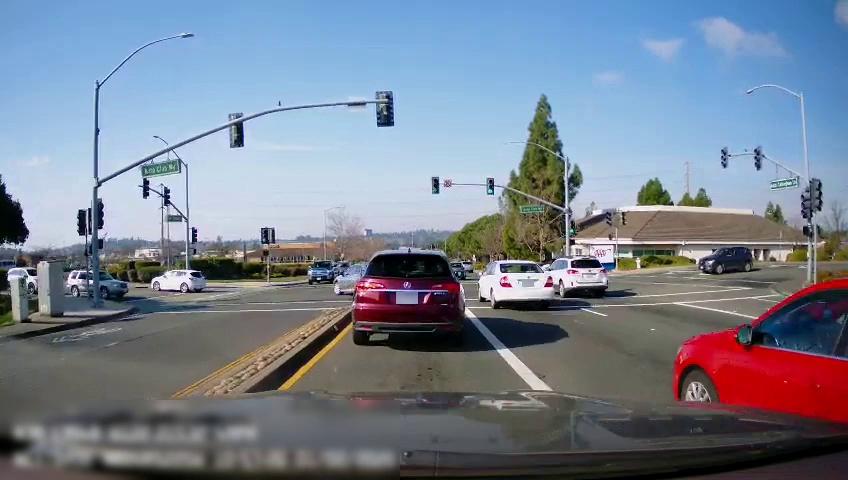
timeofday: Day
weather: Sunny
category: Drivable Space
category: Vehicles | Car
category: Vehicles | Car
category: Vehicles | SUV
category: Vehicles | Car
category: Vehicles | Car
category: Vehicles | SUV
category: Vehicles | Car
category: Vehicles | Car
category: Vehicles | SUV
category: Vehicles | SUV
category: Vehicles | SUV
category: Vehicles | Truck
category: Lanes | Current Lane
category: Lanes | Alternate Lane
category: Lanes | Current Lane
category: Lanes | Current Lane
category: Lanes | Alternate Lane
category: Traffic | Signs
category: Traffic | Signs
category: Traffic | Signs
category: Traffic | Signs
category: Traffic | Lights
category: Traffic | Lights
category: Traffic | Lights
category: Traffic | Lights
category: Traffic | Lights
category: Traffic | Lights
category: Traffic | Lights
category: Traffic | Lights
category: Traffic | Lights
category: Traffic | Lights
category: Traffic | Lights
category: Traffic | Lights
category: Traffic | Lights
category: Traffic | Lights
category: Traffic | Lights
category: Traffic | Lights
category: Traffic | Lights
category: Traffic | Lights
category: Traffic | Lights